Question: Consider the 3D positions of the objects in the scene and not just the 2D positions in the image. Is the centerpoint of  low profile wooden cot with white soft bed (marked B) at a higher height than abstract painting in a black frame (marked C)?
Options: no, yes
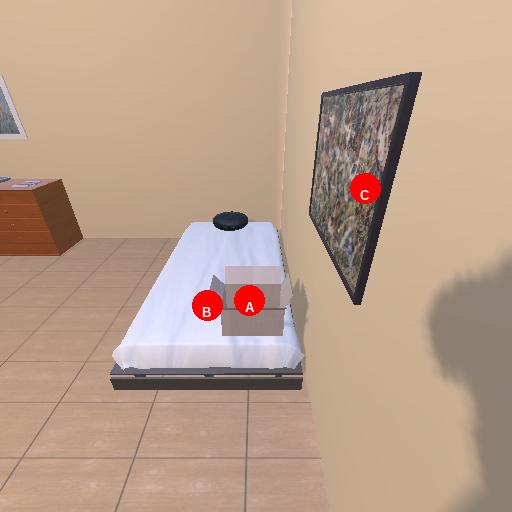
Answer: no